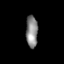
Tissue: prostate
Cell type: Fibroblasts
Senescence score: 0.6853
Nuclear area (px): 371
Mean DAPI intensity: 135.28